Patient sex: M
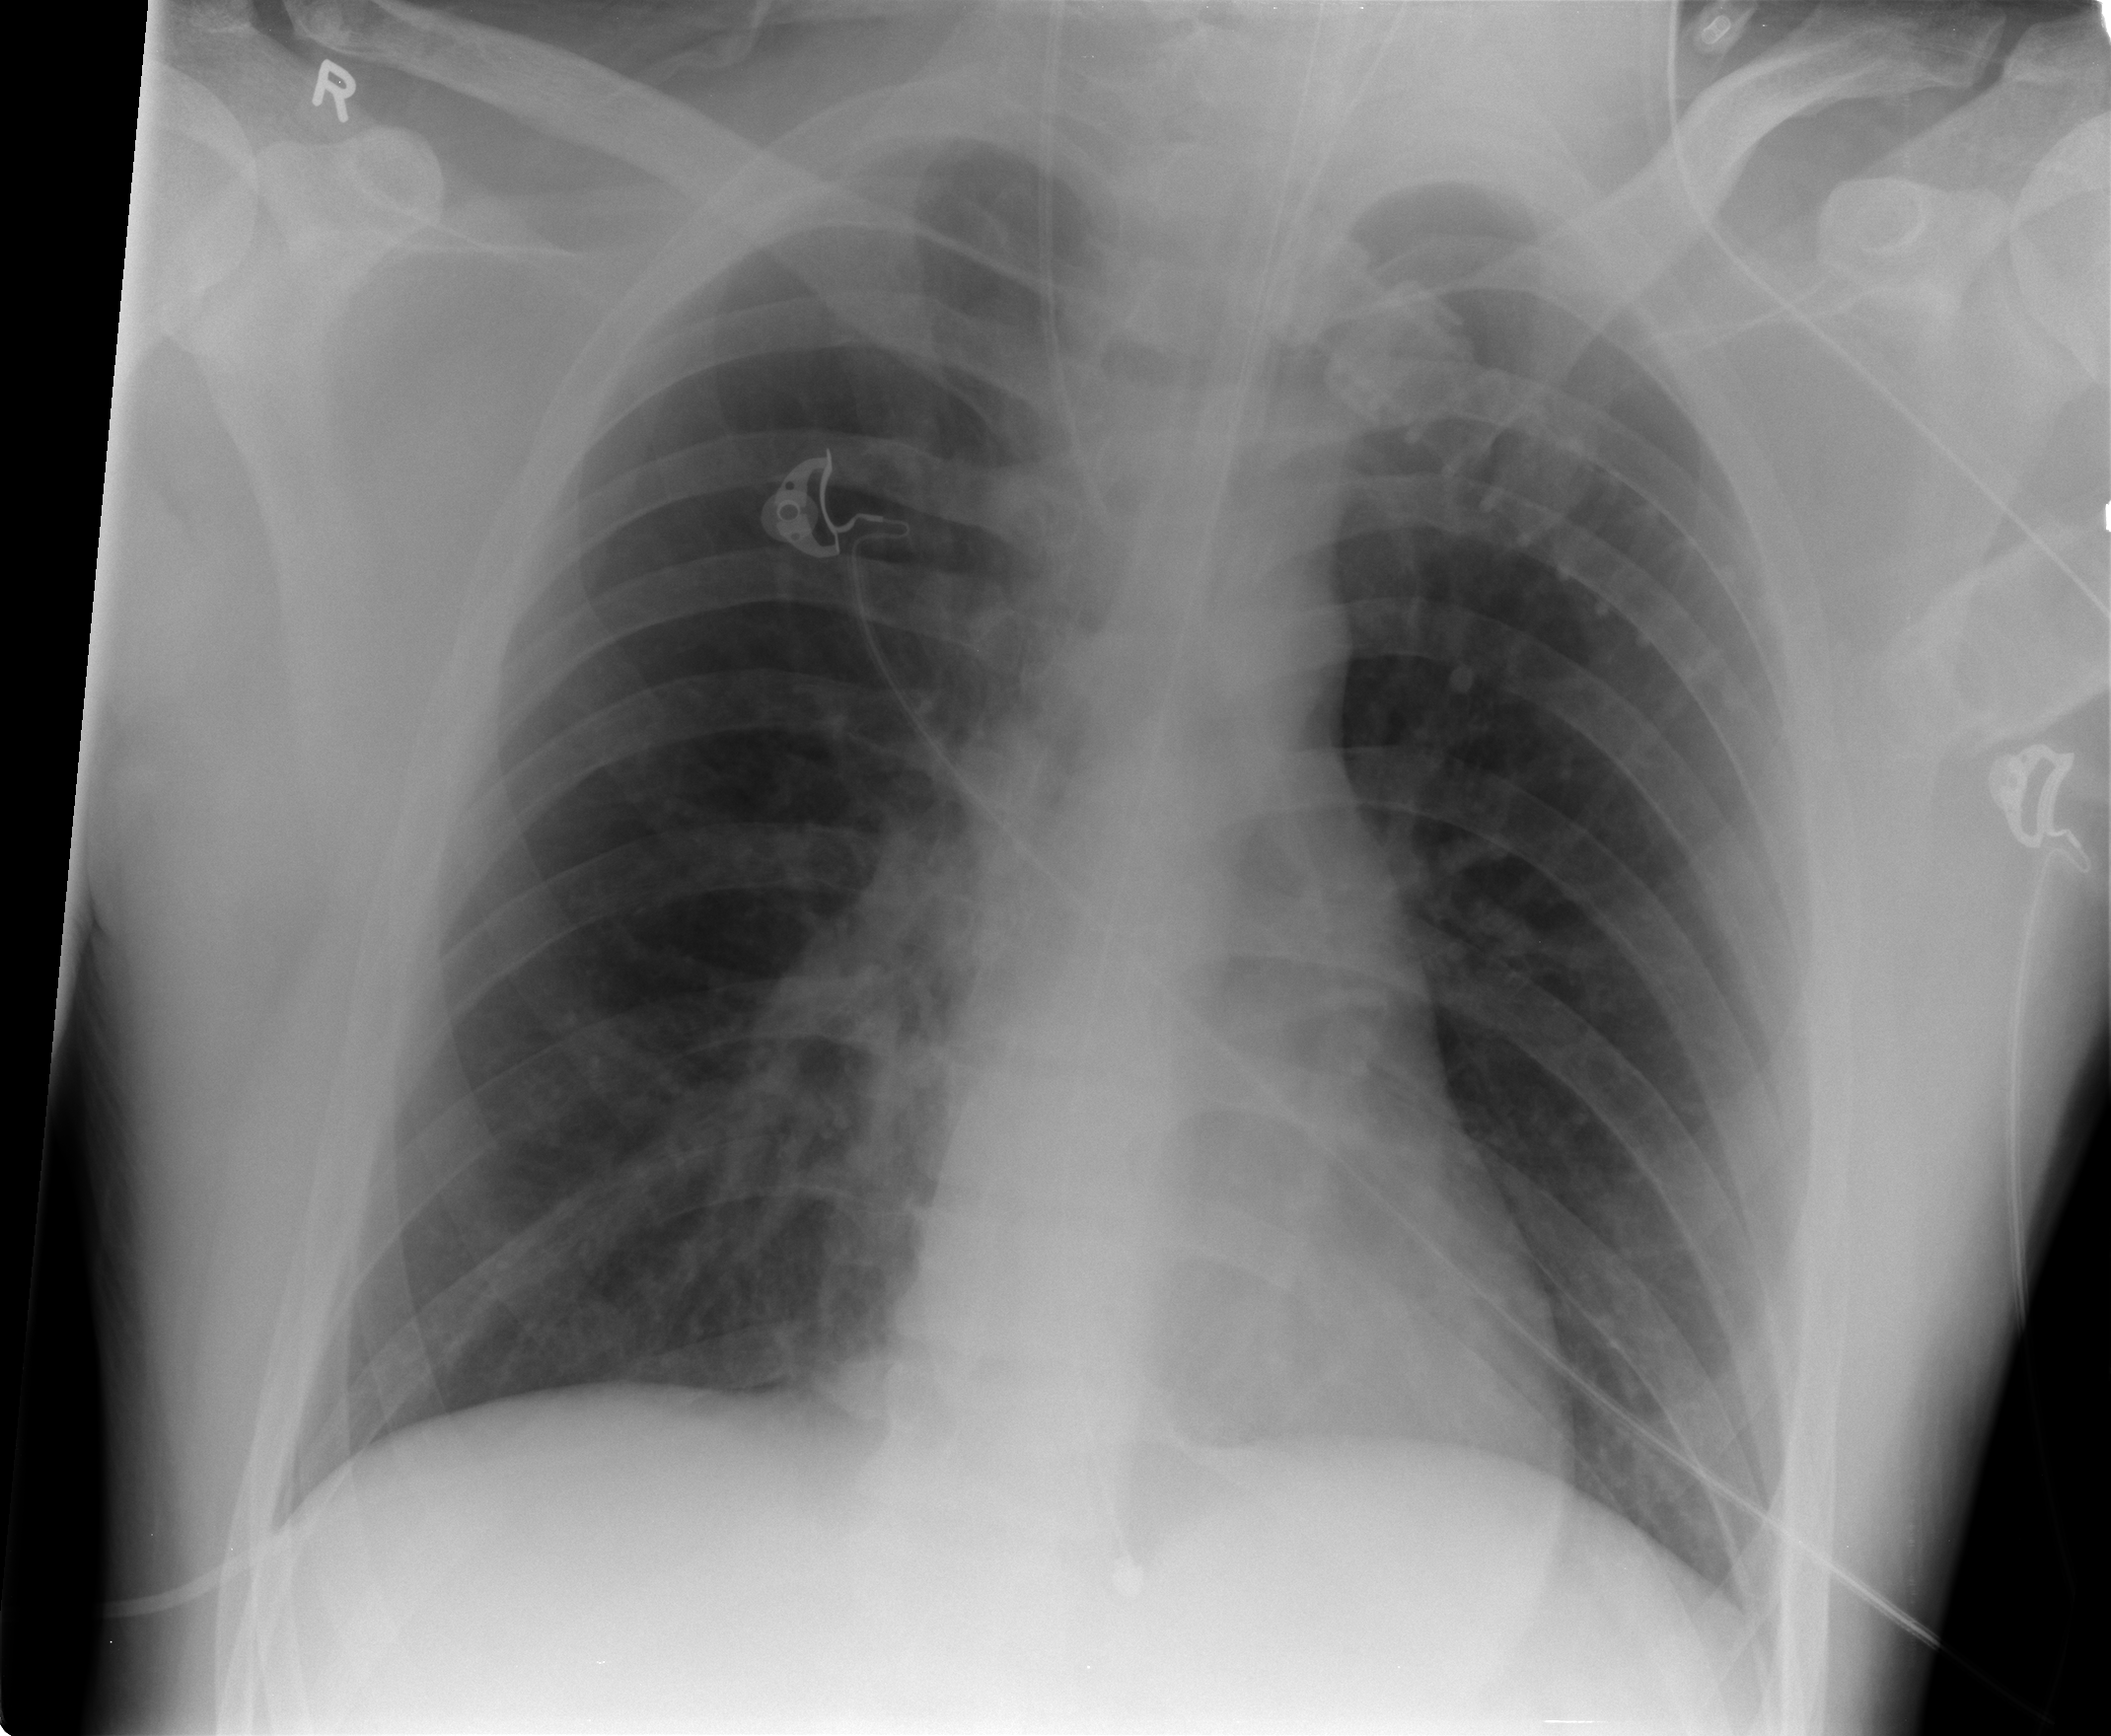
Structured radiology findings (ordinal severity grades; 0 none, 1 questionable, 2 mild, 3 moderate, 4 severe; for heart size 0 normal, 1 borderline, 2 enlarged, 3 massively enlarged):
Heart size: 0
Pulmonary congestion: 1
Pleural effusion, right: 0
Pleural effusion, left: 0
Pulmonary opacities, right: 1
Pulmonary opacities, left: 0
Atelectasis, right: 0
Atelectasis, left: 0